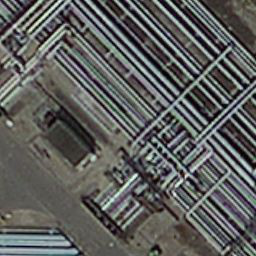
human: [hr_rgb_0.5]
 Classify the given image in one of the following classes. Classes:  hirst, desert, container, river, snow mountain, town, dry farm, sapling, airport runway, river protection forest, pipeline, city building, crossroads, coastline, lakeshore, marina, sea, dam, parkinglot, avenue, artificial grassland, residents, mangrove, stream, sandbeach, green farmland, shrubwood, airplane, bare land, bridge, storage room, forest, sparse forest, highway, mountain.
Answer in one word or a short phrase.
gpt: pipeline